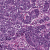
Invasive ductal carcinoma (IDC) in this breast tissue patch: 1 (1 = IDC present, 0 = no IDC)